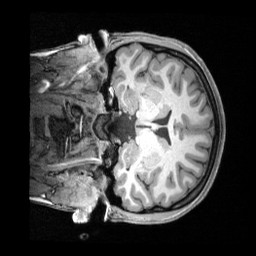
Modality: T1w
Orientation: coronal
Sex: female
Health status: ill
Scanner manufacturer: siemens
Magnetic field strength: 3 T
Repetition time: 2.4 s
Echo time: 0.00201 s